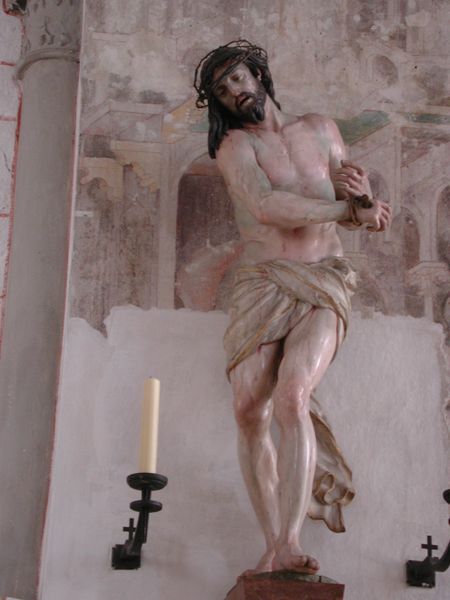
Titel: Ecce Homo
Künstler: Georg Petel
Standort: Augsburg, Dom (EU - D - B); Herkunftsort: Augsburg, Dominikanerkirche (EU - D - B)
Schlagwörter: mann, holz, säule, tuch, bart, sockel, stehen, hände, kirche, figur, skulptur, statue, bewegt, fesseln, kerze, foto, lendentuch, kreuz, schnitzerei, kerzenständer, kerzenhalter, verputzt, jesus, kreuzigung, leid, fresko, jesu, drehung, dornenkrone, statur, renoviert, schnitzfigur, leidend, fesselung, staur